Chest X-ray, AP view. Patient: 50 years old, sex M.
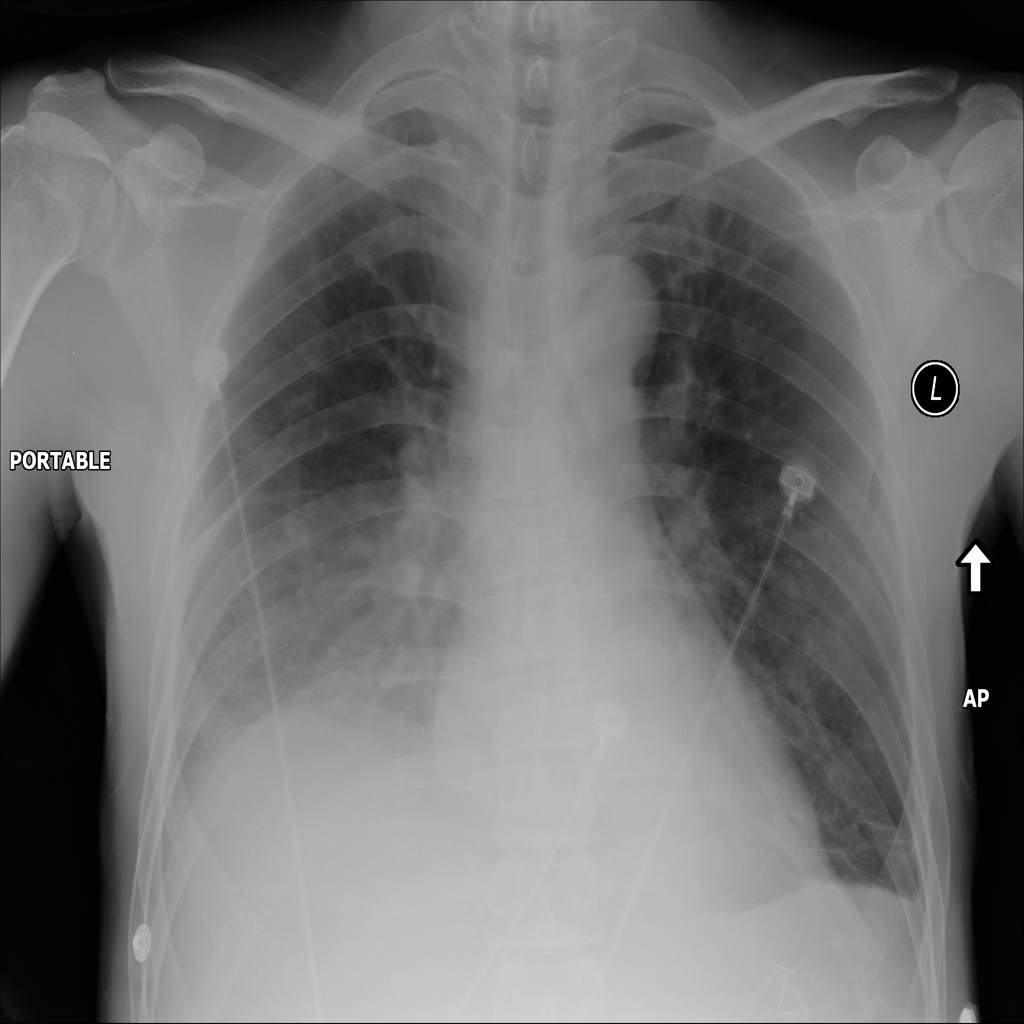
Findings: Atelectasis, Effusion, Infiltration